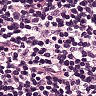
Metastatic tissue present: no